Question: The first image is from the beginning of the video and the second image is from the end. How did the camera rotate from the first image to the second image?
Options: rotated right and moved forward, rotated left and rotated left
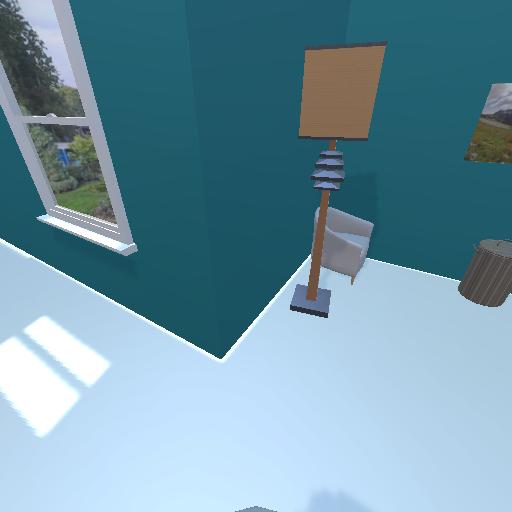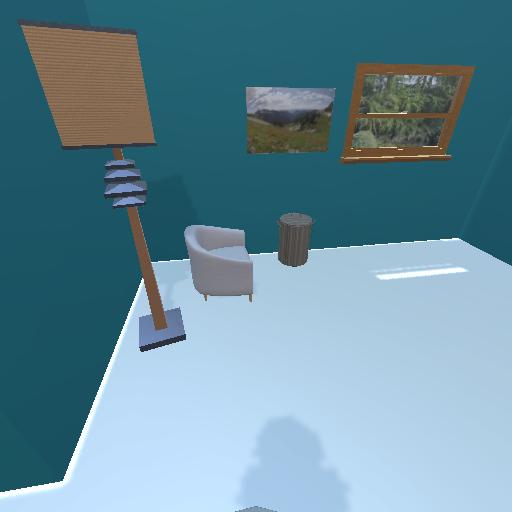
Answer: rotated right and moved forward